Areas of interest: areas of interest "Sport and cultural"
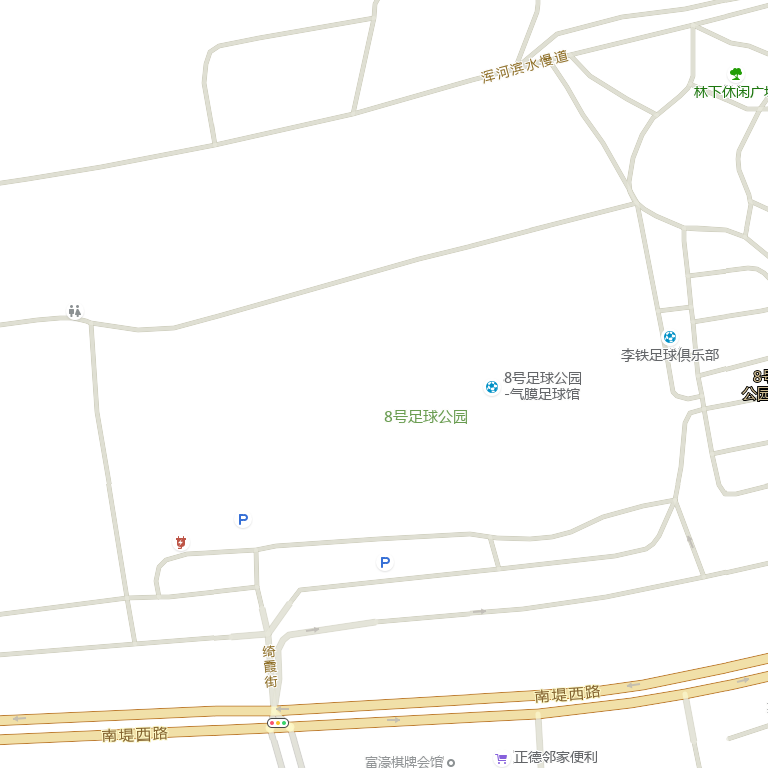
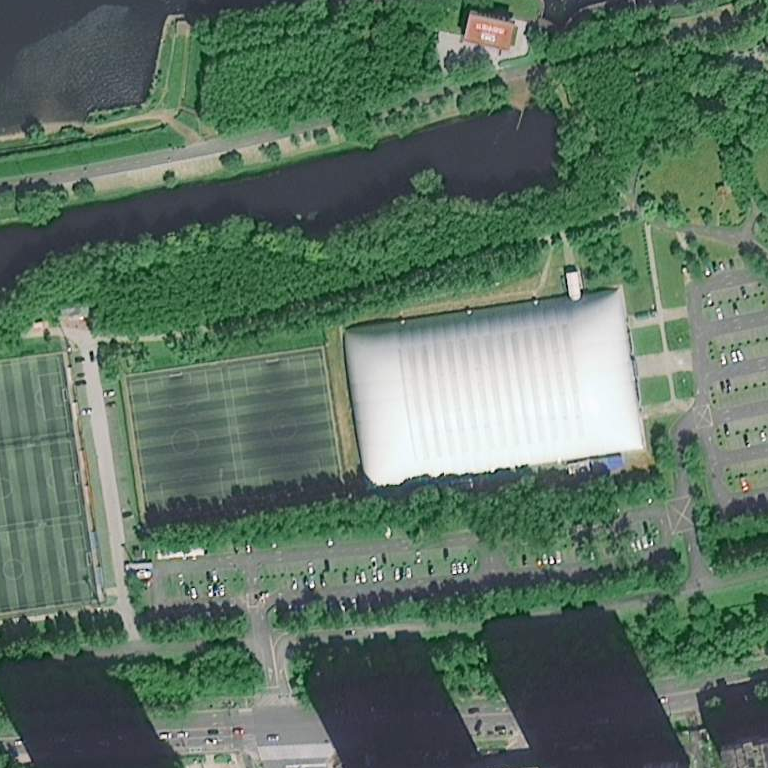